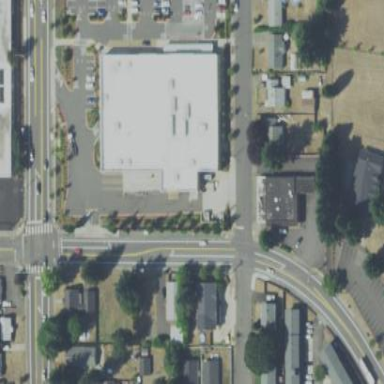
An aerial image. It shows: Supermarket located in building.